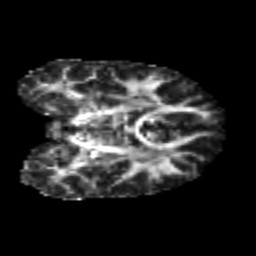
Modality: FA
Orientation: coronal
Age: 22
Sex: female
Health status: healthy
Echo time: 0.074 s